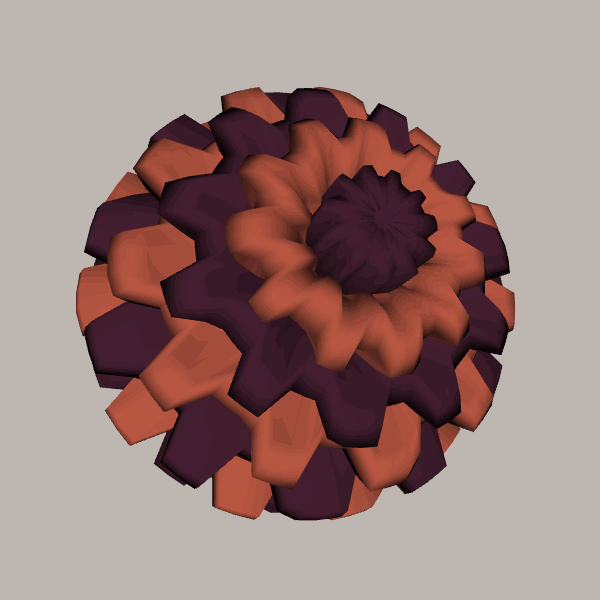
Background: light